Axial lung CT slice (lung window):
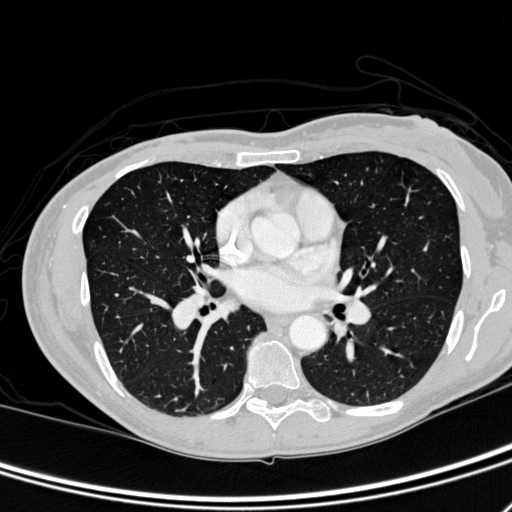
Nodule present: no